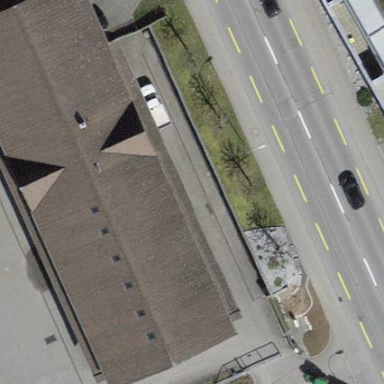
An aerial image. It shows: Community centre building.